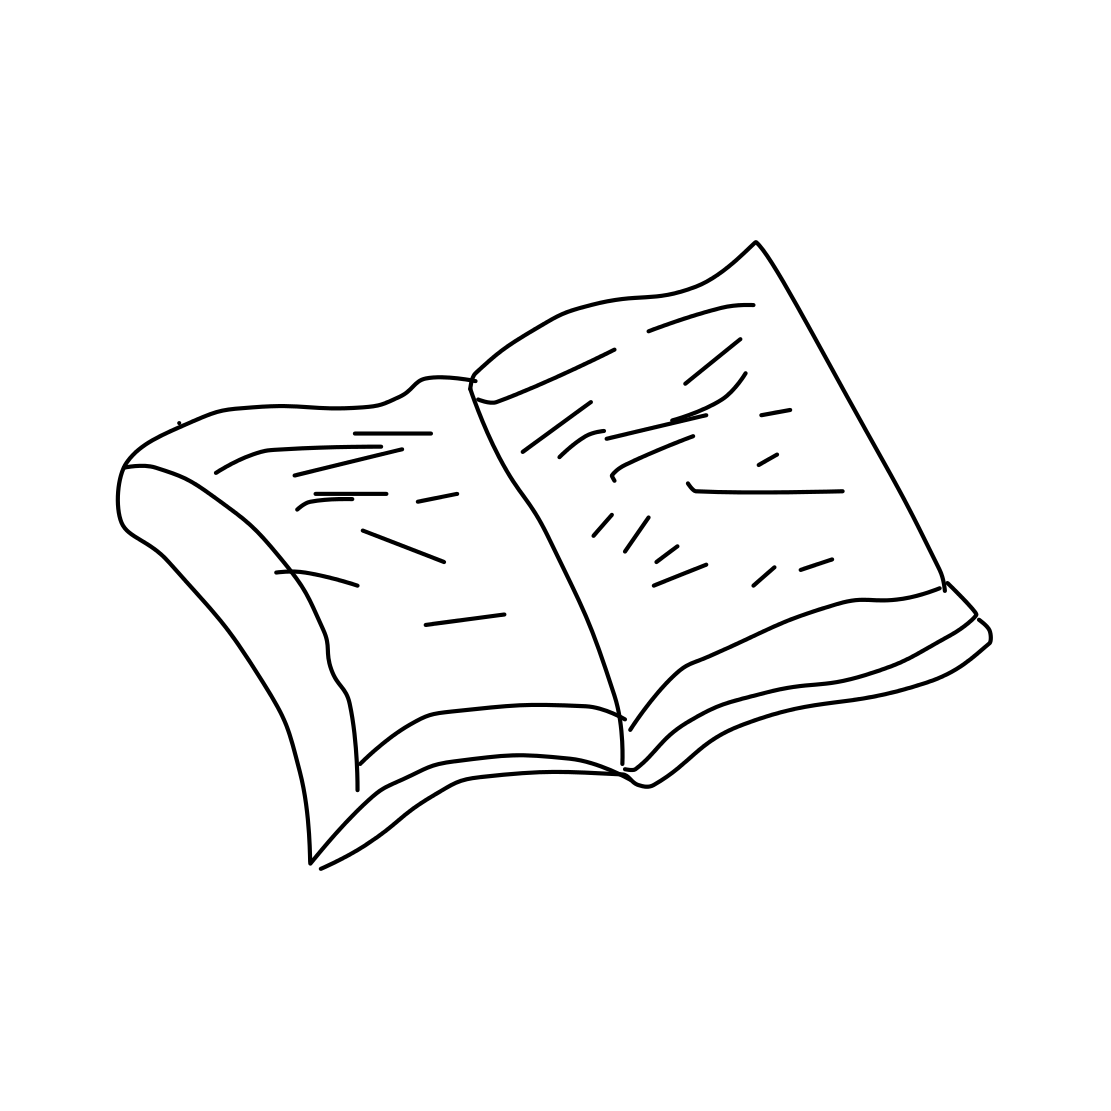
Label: book